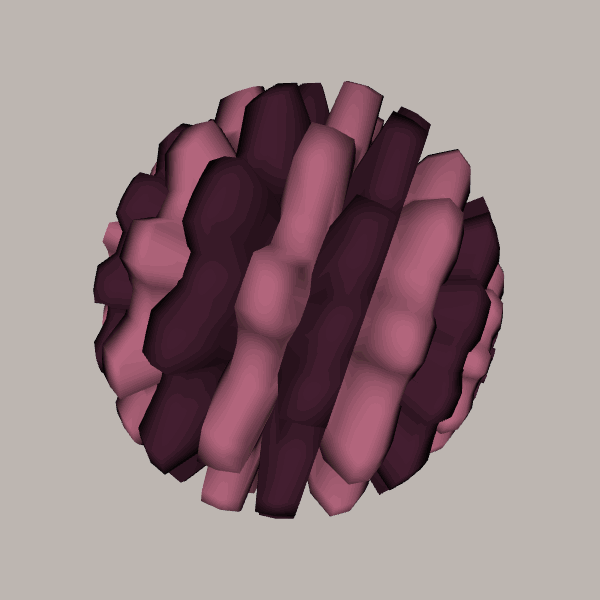
Background: light